Aerial crown-view tile of a tropical tree (Barro Colorado Island, Panama), acquired 20240716:
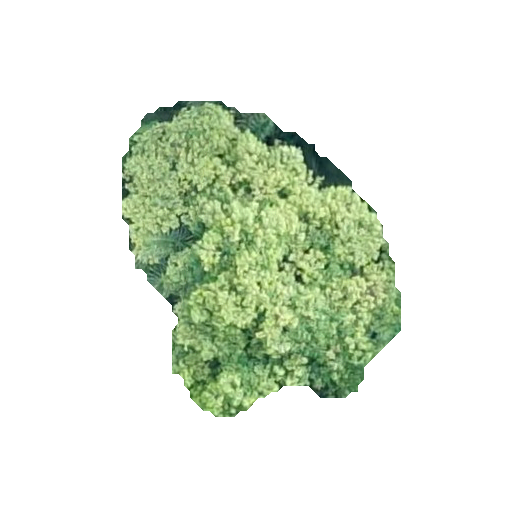
Species: Luehea seemannii
GBIF accepted scientific name: Luehea seemannii
Crown area: 97.006 m²